You are looking at the unprocessed time series of a bearing vibration snapshot. What is the most likely bearing condition (normal, inner_race, outer_race, ball)?
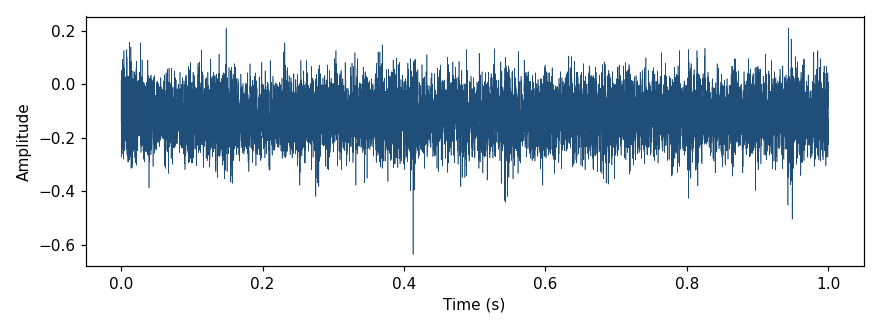
Answer: normal